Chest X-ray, PA view. Patient: 58 years old, sex M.
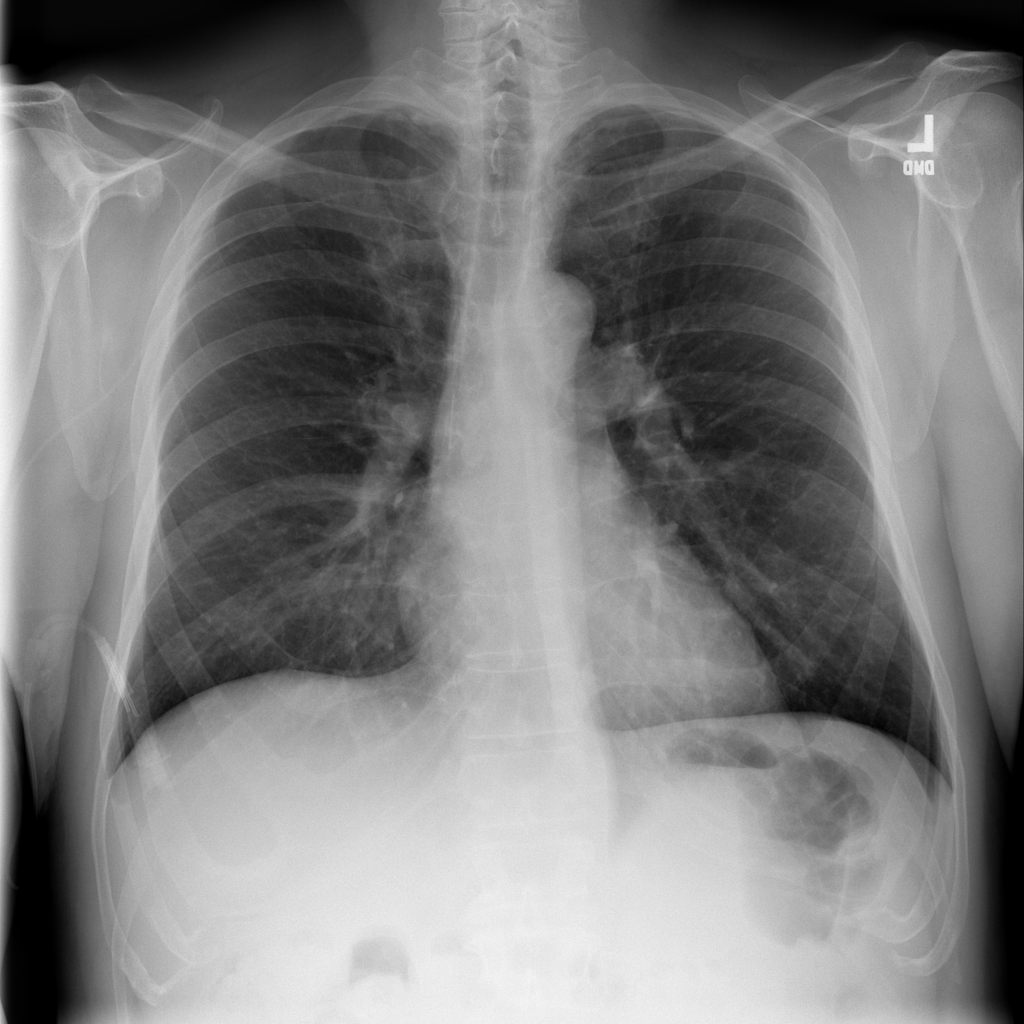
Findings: No Finding